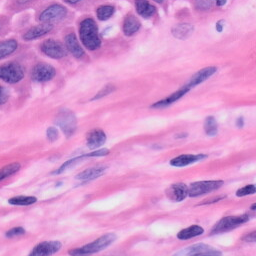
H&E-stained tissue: Skin